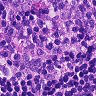
Metastatic tissue present: no